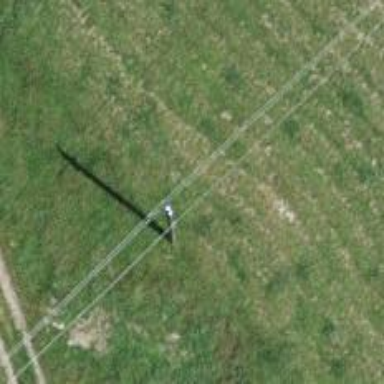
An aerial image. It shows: Utility pole in the area.